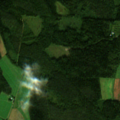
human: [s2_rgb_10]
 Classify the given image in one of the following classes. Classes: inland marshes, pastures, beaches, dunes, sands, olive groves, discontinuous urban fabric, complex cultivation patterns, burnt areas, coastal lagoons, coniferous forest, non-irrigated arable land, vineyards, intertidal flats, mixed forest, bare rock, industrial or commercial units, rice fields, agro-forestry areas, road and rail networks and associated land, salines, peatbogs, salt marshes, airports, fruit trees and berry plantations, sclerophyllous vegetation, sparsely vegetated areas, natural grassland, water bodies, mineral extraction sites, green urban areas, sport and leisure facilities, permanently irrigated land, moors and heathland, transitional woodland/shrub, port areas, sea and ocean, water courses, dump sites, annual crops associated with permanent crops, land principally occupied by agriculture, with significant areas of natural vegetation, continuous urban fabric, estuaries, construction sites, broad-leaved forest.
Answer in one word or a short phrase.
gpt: non-irrigated arable land, coniferous forest, mixed forest, transitional woodland/shrub